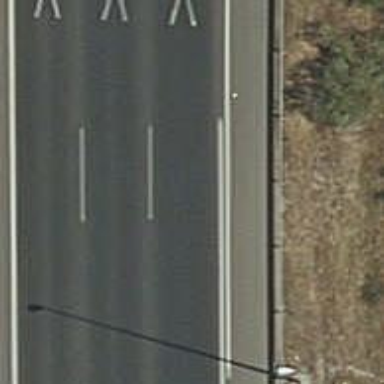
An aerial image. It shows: View of motorway.